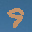
Label: 9